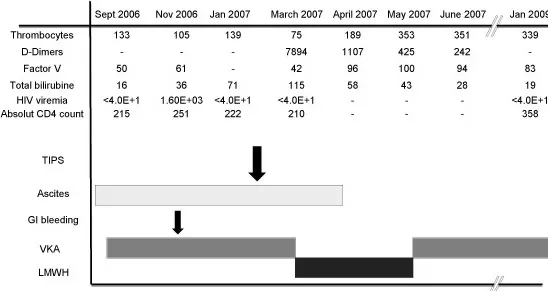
Evolution of liver function, clinical parameters and selected parameters of haemostasis were shown. Please note the changes at the time of the switch from VKA to LMWH.
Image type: pathology (immunostaining)